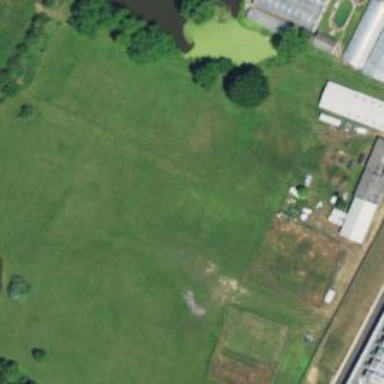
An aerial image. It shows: Plant nursery area.